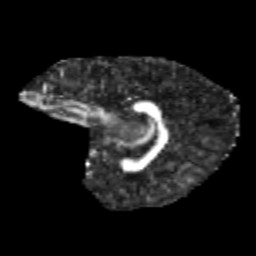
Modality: FA
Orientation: sagittal
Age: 12
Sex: female
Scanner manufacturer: siemens
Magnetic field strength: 3 T
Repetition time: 3.8 s
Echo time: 0.07 s